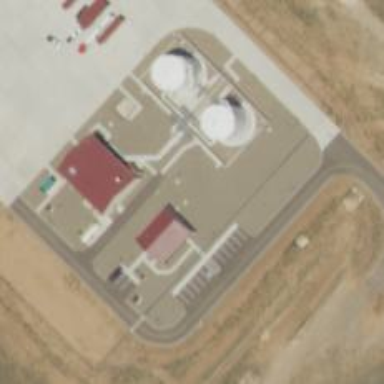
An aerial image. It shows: Airport facility for fuel storage.